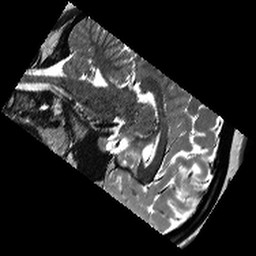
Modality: T2w
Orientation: sagittal
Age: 21
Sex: female
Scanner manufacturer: siemens
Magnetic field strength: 3 T
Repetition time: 13.15 s
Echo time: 0.082 s